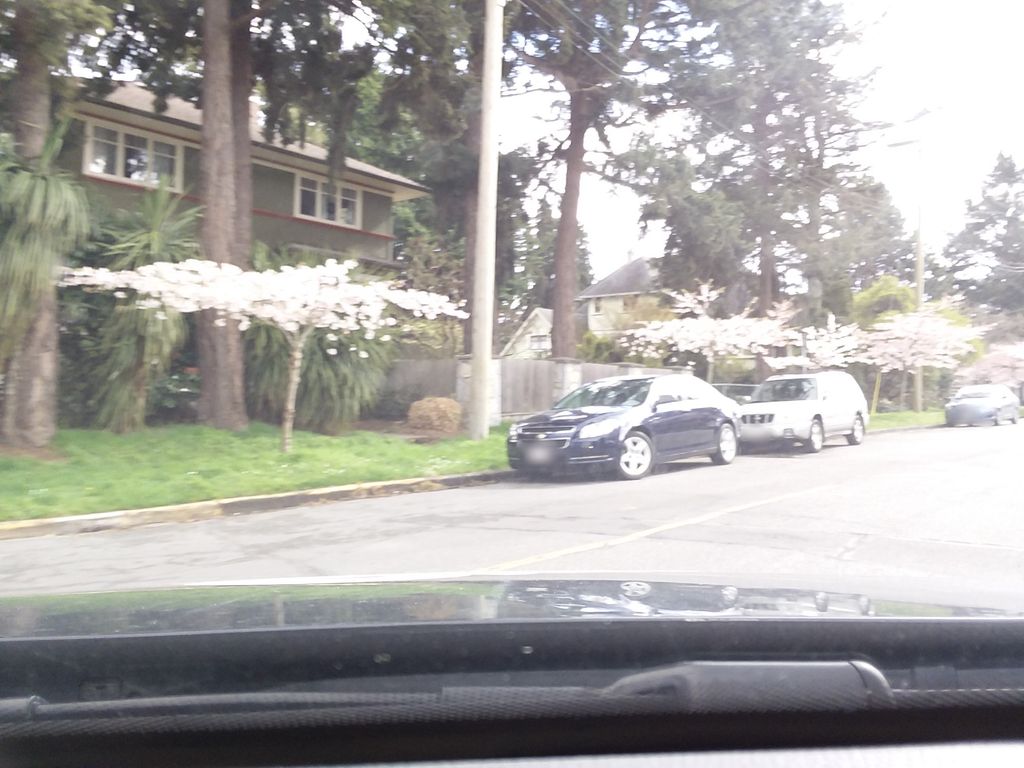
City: victoria